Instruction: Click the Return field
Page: home
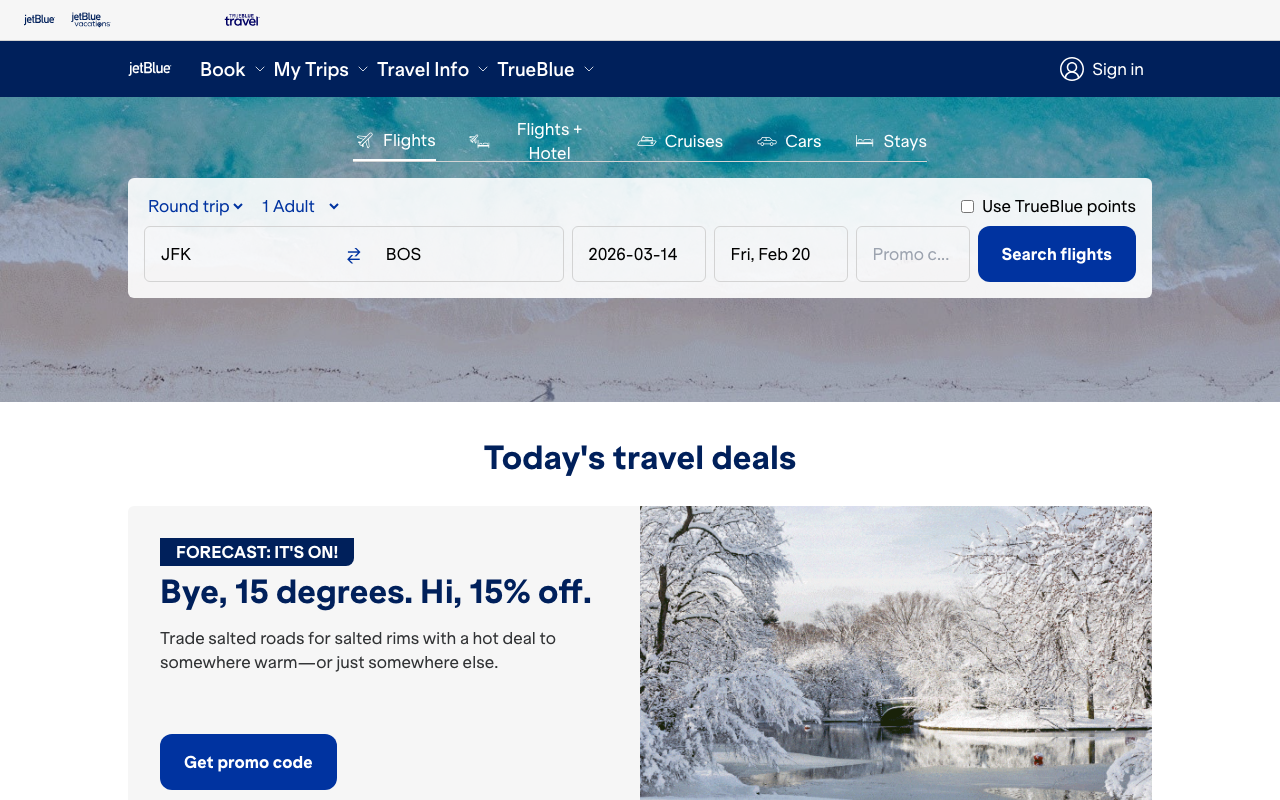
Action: click